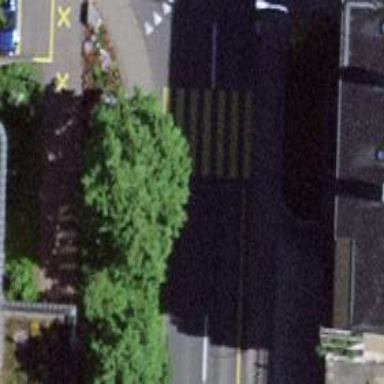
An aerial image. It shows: Zebra crossing on the road.